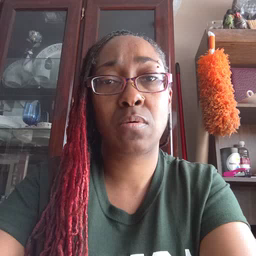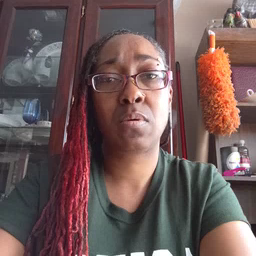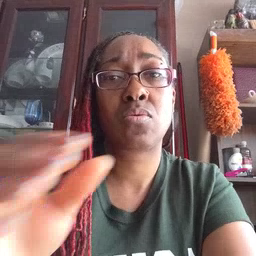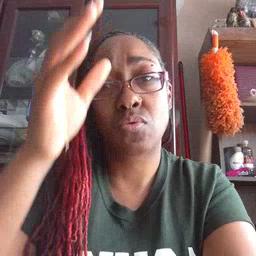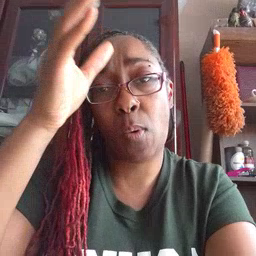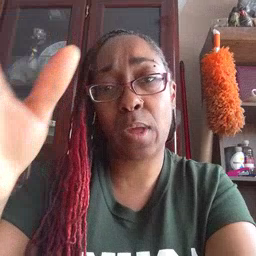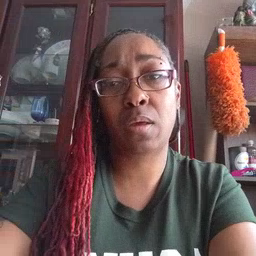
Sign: grandpa